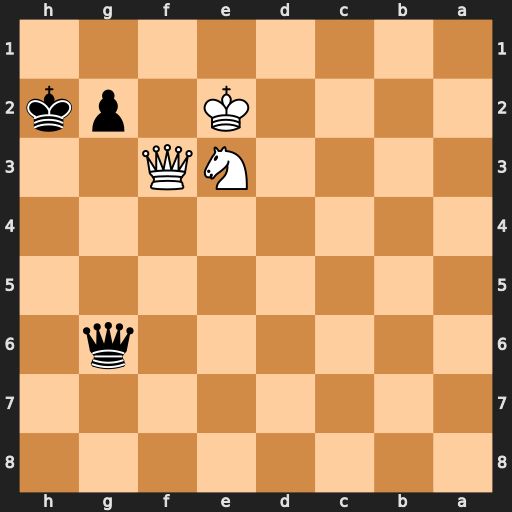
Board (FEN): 8/8/6q1/8/8/4NQ2/4K1pk/8
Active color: b
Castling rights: -
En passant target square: -
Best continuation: g1=N+ Kf2 Nxf3